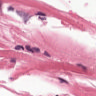
Metastatic tissue present: no